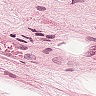
Metastatic tissue present: no